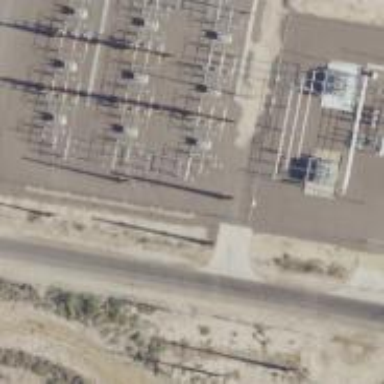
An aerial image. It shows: Power pole.